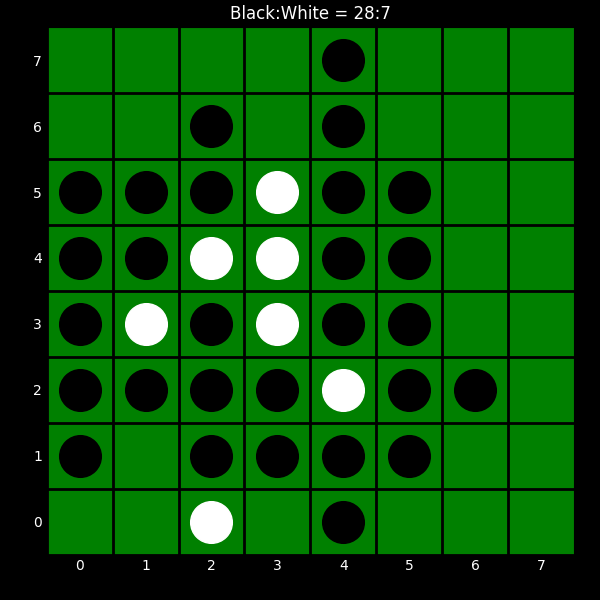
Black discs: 28
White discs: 7